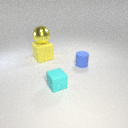
large yellow rubber cube below large yellow metal sphere